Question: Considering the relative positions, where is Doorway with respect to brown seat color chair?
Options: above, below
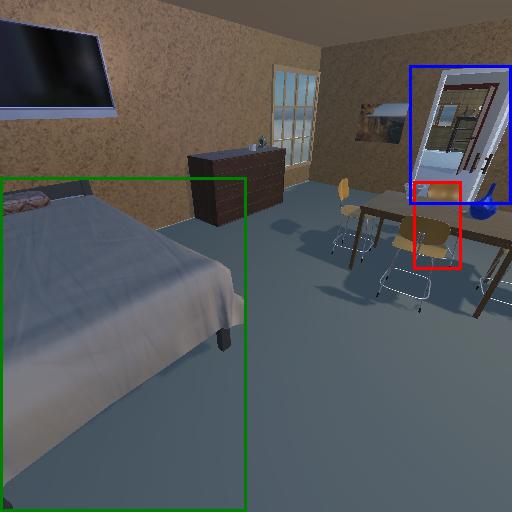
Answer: above